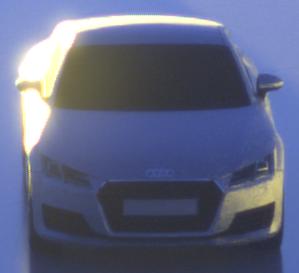
Make: Audi
Model: TT Coupé 1.8 TFSI
Detailed model: TT (8S) Coupé
Model produced from: 2015/08
Model produced until: 2018/06
Doors: 3
Color: white
Road condition: wet road
Daytime: sunrise or sunset
Contrast: high contrast